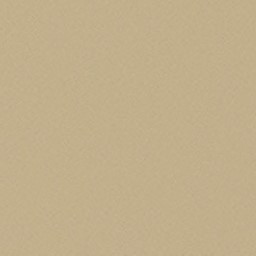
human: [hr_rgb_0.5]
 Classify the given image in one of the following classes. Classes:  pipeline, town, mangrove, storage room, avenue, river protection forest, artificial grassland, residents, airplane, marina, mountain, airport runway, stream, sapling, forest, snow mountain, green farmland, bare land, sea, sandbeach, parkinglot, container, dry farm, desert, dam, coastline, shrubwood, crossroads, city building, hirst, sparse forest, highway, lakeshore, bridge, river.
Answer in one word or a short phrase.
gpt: desert